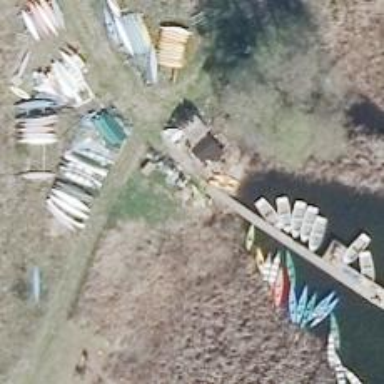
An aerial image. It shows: Canoe sport activity.